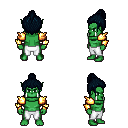
a pixel art fantasy rpg character, male body template, orc, green skin, gold arm armor, white pants, raven short topknot hairstyle, four views (front, back, left, right), 2x2 character sprite sheet, small pixel art, hard edges, no anti-aliasing